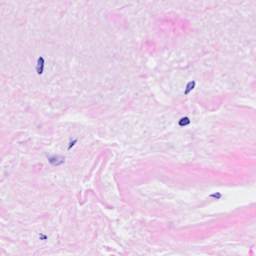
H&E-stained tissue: Breast